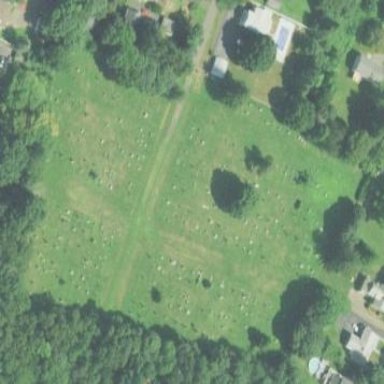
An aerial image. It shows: Private cemetery with the landuse designated as cemetery.